Question: I don't want to make this question too broad, but with DDD there are no simple questions.
In order to learn DDD I tried to make comment system for legacy blogging system.
In the screen below is shown what I have so far (it's not all tbh, but I don't want to make it too vague).

<URL>
As you can see there is just one context of "Comment system". To make it work with my blogging app I have to make ACL (anti corruption layer).
I have few issues with this.
1. Which of these object should be an aggregate? I suppose that not a PostComment, so maybe I should make Post an aggregate and associate all its comments there?
2. If I want to get avatar image path of user, that is stored in legacy DB, for every comment that I get with "getPostComments" service, how can I do that? With separate query for every user?
3. Is making of separate User and Post entities a good practice for different contexts?
4. In repository implementation I have to build PostComment entity from row data, should I make a factory for it in domain layer? That factory would be used only in that implementation, so I'm not sure.
I made a PostComment entity and not just a Comment, because later I would have to add different kind of comments, like BlogComment, or CommentReply.
Thanks in advance (btw I read mr Evans book).
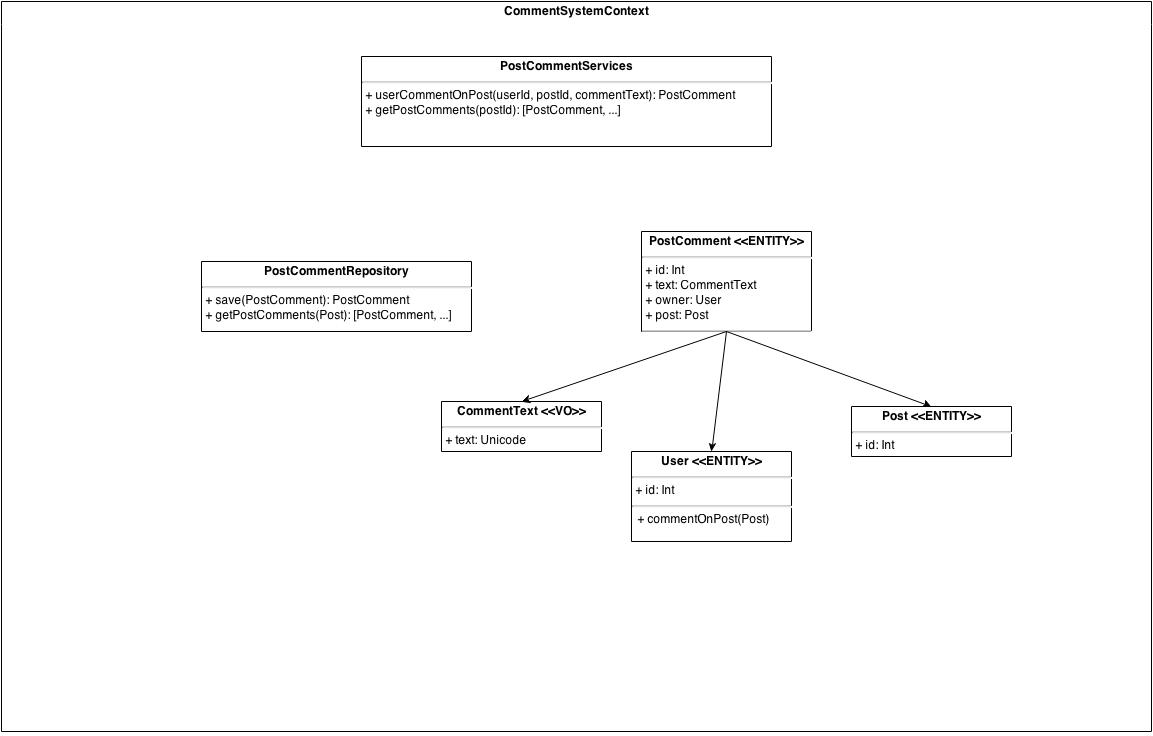
Answer: Since noone answered this question yet and I have already found solutions, I'll post it here.
1. It turned out that PostComment is an aggregate, because I have a need of retrieving one PostComment (in example for increasing rating).
2. To get data of author making a comment we need to create another aggregate that will be representing Author(UL) of a comment. Which means that we also need repository for that AR.
3. Now I can say: definitely yes.
4. I'm using factory in repository implementation.